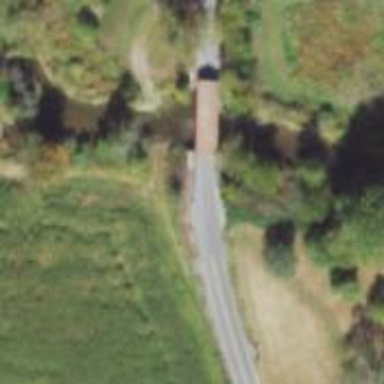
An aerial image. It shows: Covered bridge over tertiary road.